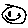
Label: smiley face